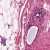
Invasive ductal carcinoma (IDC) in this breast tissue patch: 0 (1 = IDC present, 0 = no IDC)